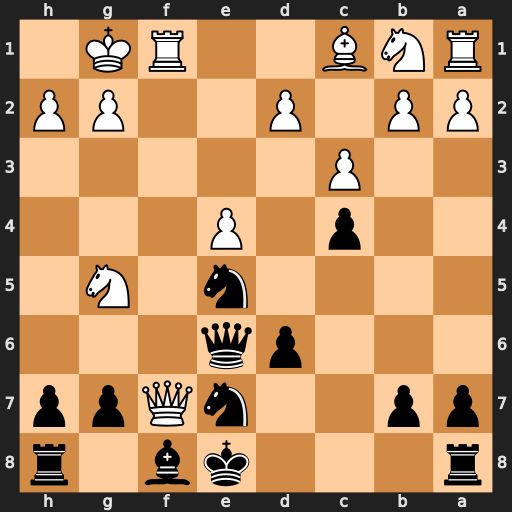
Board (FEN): r3kb1r/pp2nQpp/3pq3/4n1N1/2p1P3/2P5/PP1P2PP/RNB2RK1
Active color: b
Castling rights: kq
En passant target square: -
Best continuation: Qxf7 Nxf7 Nxf7